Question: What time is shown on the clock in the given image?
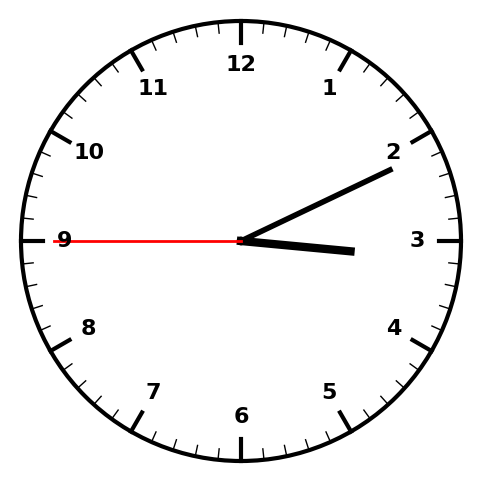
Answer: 03:10:45